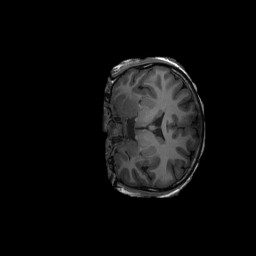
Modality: T1w
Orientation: coronal
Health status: ill
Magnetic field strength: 3 T